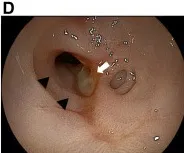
Esophagogastroduodenoscopy findings. At the age of 1 year and 9 months. White arrow, ulcer; black arrowheads, esophageal stricture.
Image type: endoscopy (gi_endoscopy)